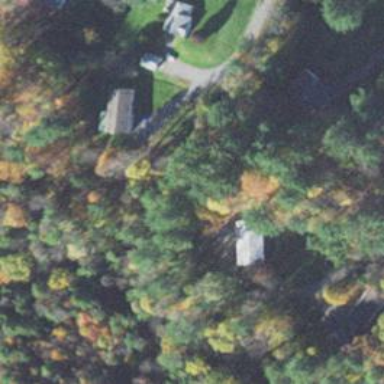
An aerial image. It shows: Simple and straightforward house.